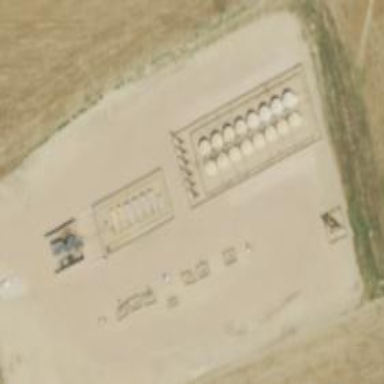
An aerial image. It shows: Storage tank that is man-made.